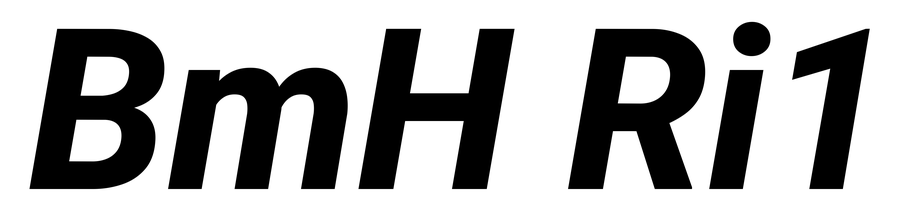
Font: Roboto-Italic_ExtraBold_Italic